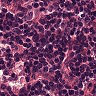
Metastatic tissue present: no